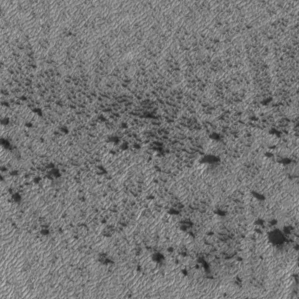
Label: frost